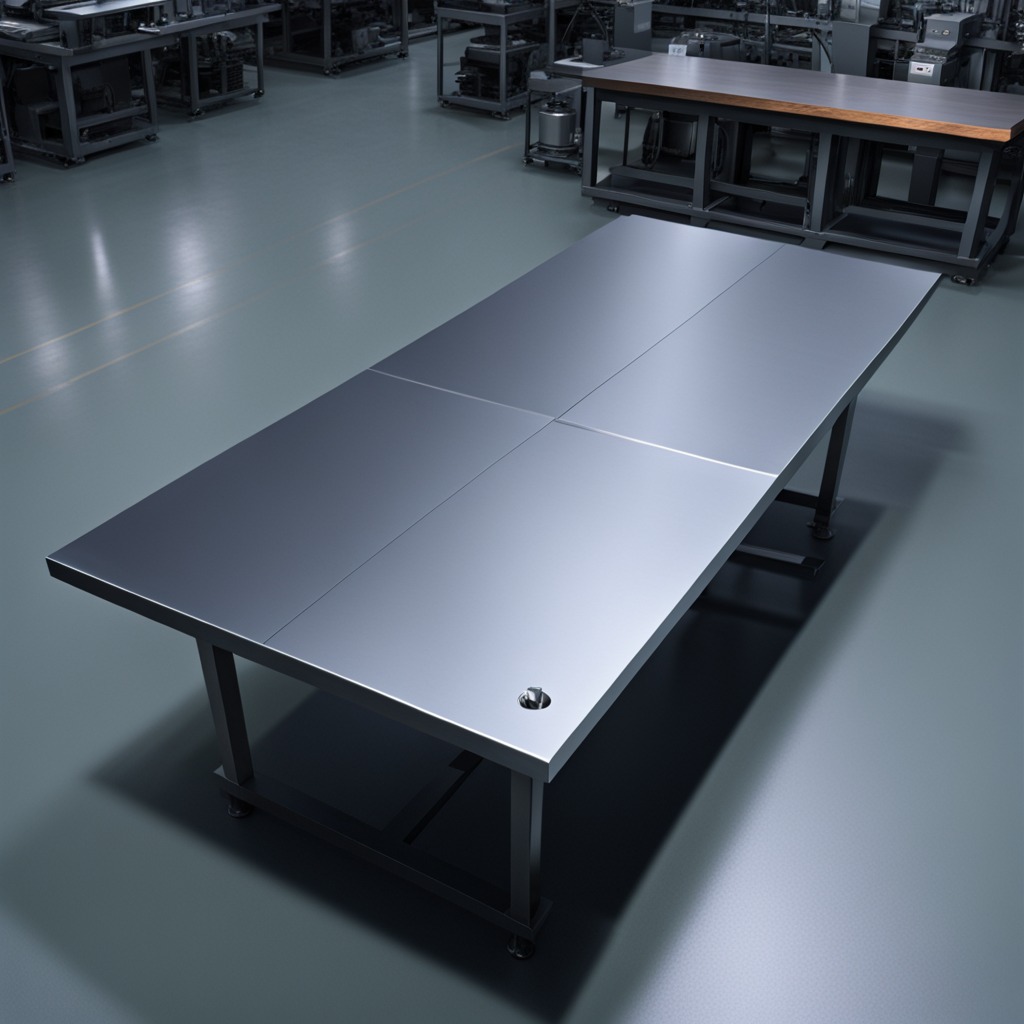
A metal nut is lying on a clean empty table in the evening.